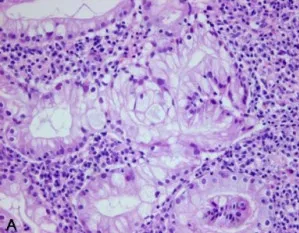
Microscopic photograph of the biopsied specimen. A. Bland glands mimicking benign foveolar epithelial hyperplasia are noted in the heavy inflammatory backgrounds (hematoxylin and eosin, X400).
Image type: pathology (h&e)